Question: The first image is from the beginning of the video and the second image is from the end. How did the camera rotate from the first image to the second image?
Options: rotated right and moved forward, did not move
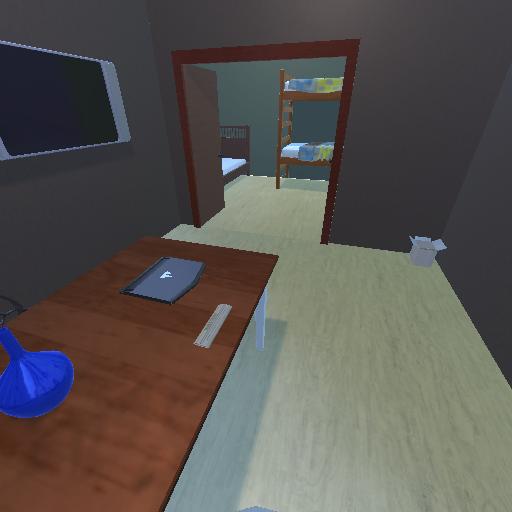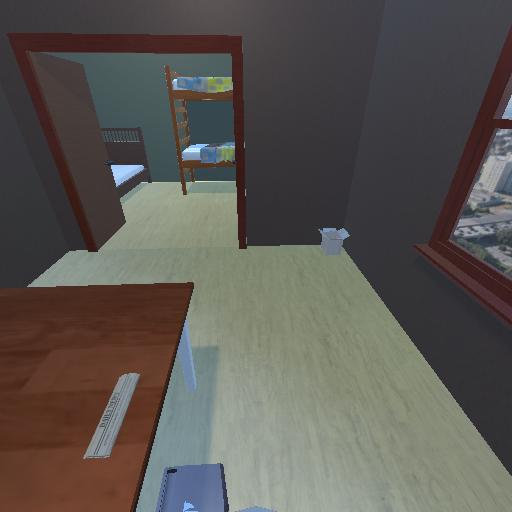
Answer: rotated right and moved forward